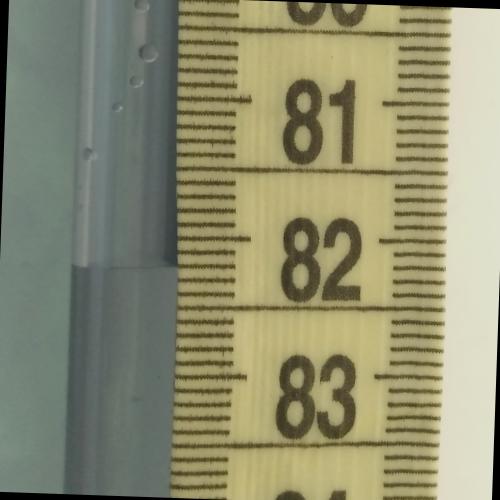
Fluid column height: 82.2 cm